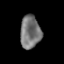
Tissue: prostate
Cell type: T cells
Senescence score: 0.1207
Nuclear area (px): 655
Mean DAPI intensity: 117.632